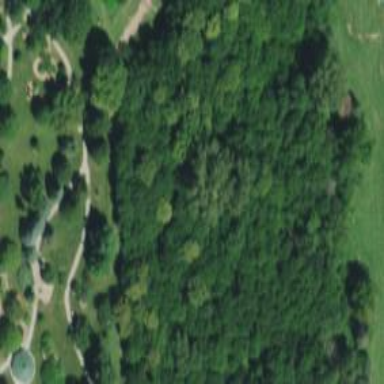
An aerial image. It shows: Natural path.